Question: I am working on a windows phone application and i need Menu like Ipad text selected (Cut,copy,paste) and also want some custom menus. When i Select text in windows phone only one option Copy text is visible.
Suggest me the Solution to my problem.
Thanx
'''
<Border BorderThickness="3" Padding="6">
<toolkit:GestureService.GestureListener>
<toolkit:GestureListener Tap="GestureListener_Tap" />
</toolkit:GestureService.GestureListener>
<toolkit:ContextMenuService.ContextMenu>
<toolkit:ContextMenu>
<toolkit:MenuItem Header="item1" Click="Item1_Click" />
<toolkit:MenuItem Header="item2" Click="Item2_Click" />
<toolkit:MenuItem Header="item3" Click="Item3_Click" />
</toolkit:ContextMenu>
</toolkit:ContextMenuService.ContextMenu>
<TextBlock Text="Tap" />
</Border>
private void GestureListener_Tap(object sender, GestureEventArgs e)
{
Border border = sender as Border;
ContextMenu contextMenu = ContextMenuService.GetContextMenu(border);
if (contextMenu.Parent == null)
{
contextMenu.IsOpen = true;
}
}
'''
I have used This code but it Generates a context menu like list items which i Not required I requires a Round corner Image icons like Copy and paste Or it would like the ipad or iphone selection text menu.
I want menu like

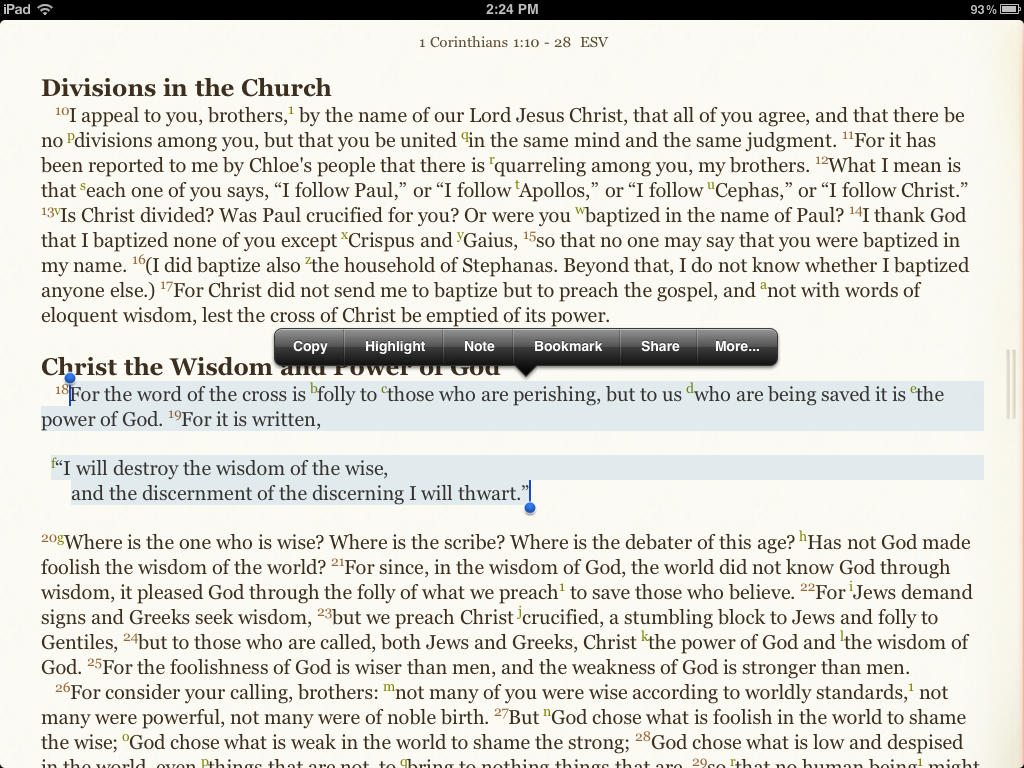
Answer: See my Question and Answer <URL>
and then Add Gesture event listner like below code Also note that you have to include the Microsoft.Phone.Controls.Toolkit reference.
'''
GestureListener listener = new GestureListener();
listener.Hold += (sender, args) =>
{
// some logic here
textSelectionMenu.Tag = args;
textSelectionMenu.SelectedItem = null;
textSelectionMenuPopup.IsOpen = true;
activePopup = textSelectionMenuPopup;
textSelectionMenu.Measure(new Size(double.PositiveInfinity, double.PositiveInfinity));
Size selectionMenuSize = textSelectionMenu.DesiredSize;
System.Windows.Point pt = args.GetPosition(textSelectionMenu);
double offsetX = 50;
double offsetY = pt.Y;
// Finally, make sure it's on the screen
//offsetX = Math.Max(0, Math.Min(offsetX, selectionMenuSize.Width));
//offsetY = Math.Max(0, Math.Min(offsetY, selectionMenuSize.Height));
textSelectionMenuPopup.HorizontalOffset = offsetX;
textSelectionMenuPopup.VerticalOffset = offsetY;
};
this.Browser.SetValue(GestureService.GestureListenerProperty, listener);
'''